Field crop: maize
Growth stage: 2
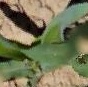
Species: maize